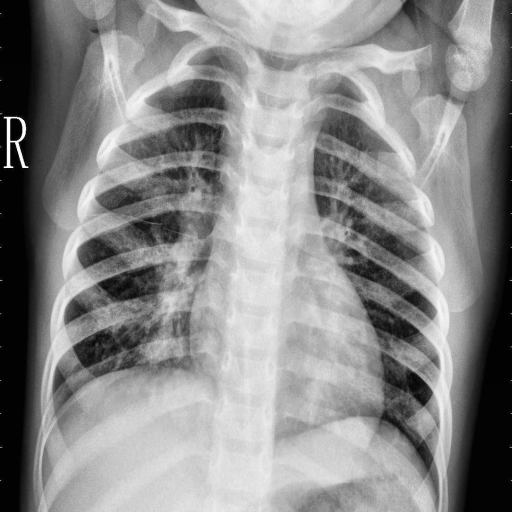
Finding: PNEUMONIA